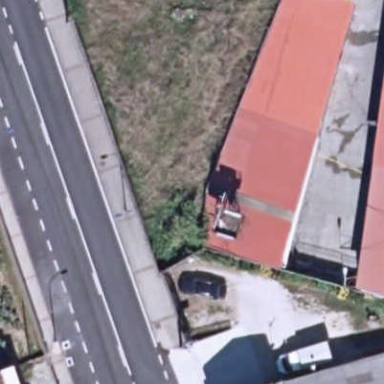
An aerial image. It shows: Industrial building.